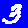
Digit: 3